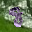
Label: 8